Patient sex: M
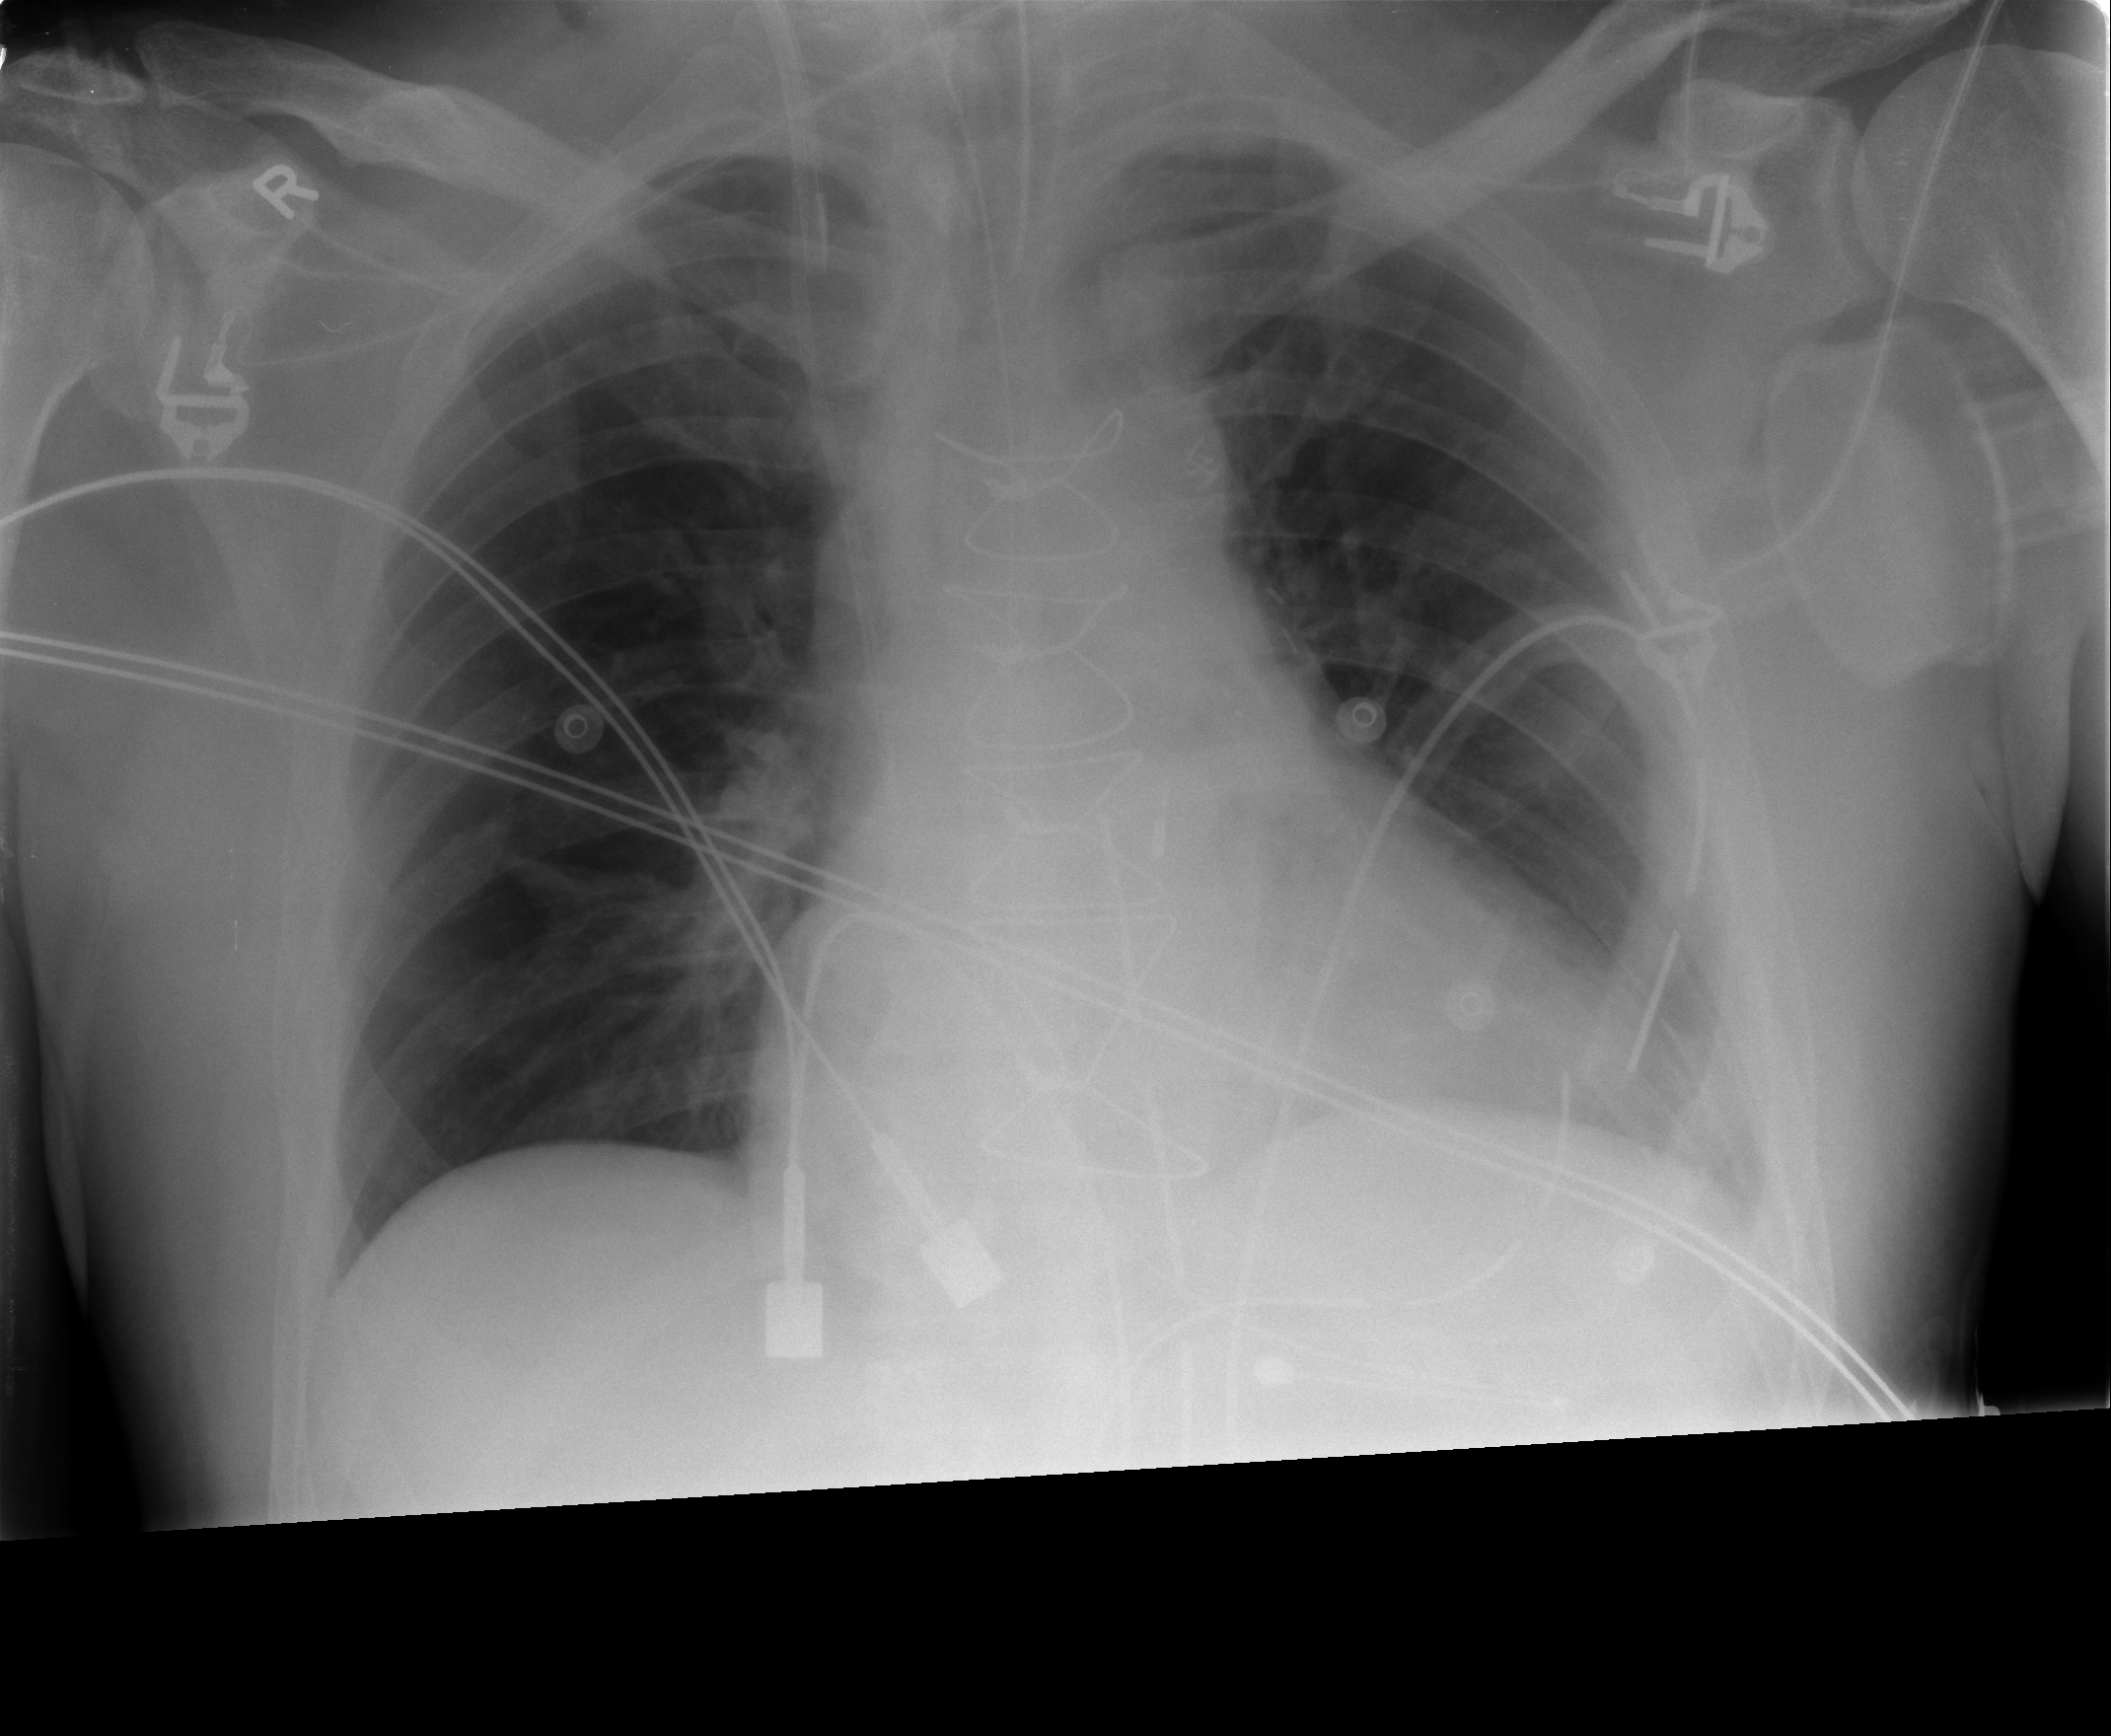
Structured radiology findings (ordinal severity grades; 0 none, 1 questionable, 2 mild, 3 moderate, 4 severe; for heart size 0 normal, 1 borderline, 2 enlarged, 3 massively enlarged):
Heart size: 0
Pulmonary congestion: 0
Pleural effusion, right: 0
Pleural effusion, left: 2
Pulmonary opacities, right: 0
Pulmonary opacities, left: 0
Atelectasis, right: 2
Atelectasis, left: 2